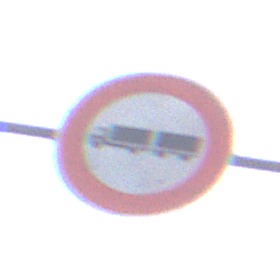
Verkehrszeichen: VerbotLastkraftwagenMitAnhaenger
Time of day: MorningAfternoon
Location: Outdoor (Urban)
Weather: Overcast
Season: NotSpecified
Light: Natural